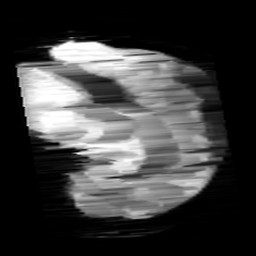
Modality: minIP
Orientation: sagittal
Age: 10
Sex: male
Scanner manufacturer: siemens
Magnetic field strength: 3 T
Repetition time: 0.027 s
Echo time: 0.02 s